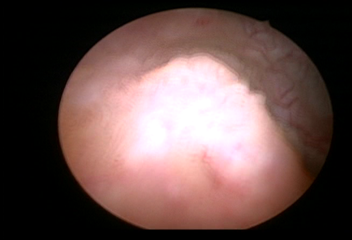
Modality: WLC
Class: Malignant
Subclass: LowGradePapillary
Lesion: L1
Stage: Ta
Morphology: Non-papillary
Bladder cancer association: Yes